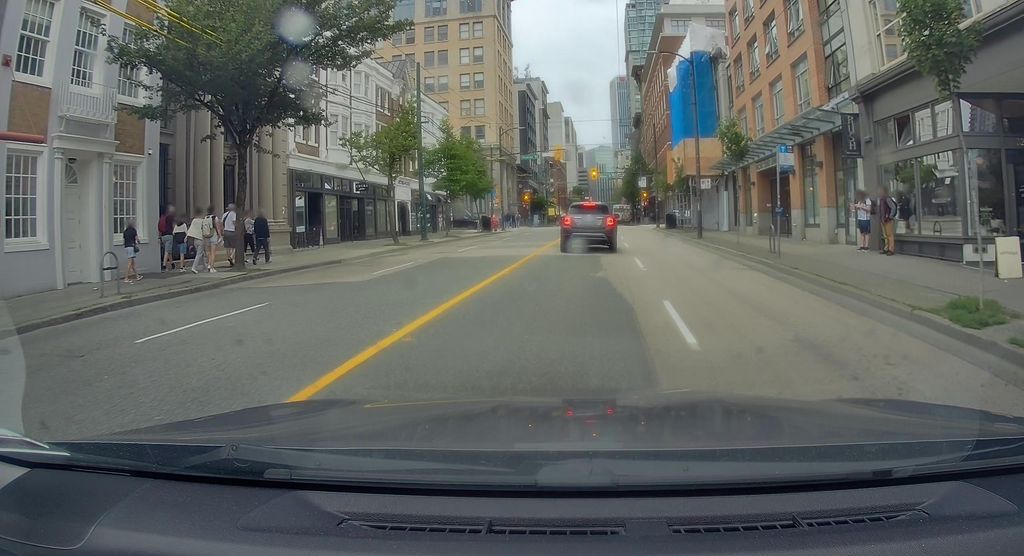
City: vancouver